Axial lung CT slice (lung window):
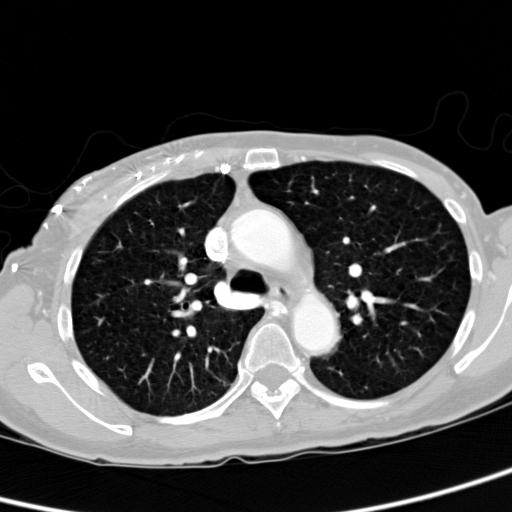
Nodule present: no